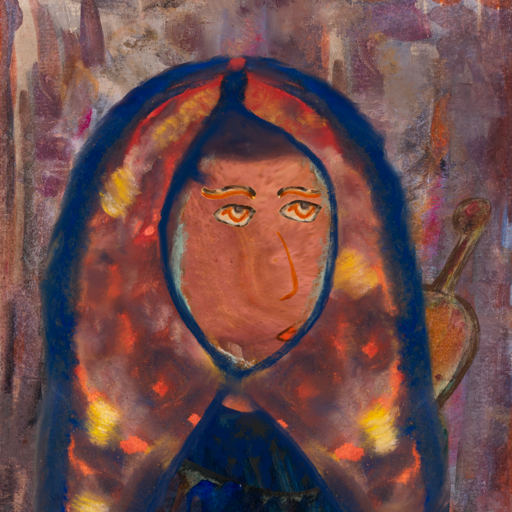
Background: Hypocrite, Head And Neck Side: Mother_And_Son_Mother, Face Side: Experience, Bust: Pipe, Hair Side: Boggyland, Head Accessory: Mother_And_Son_Mother_Scarf, Second Necklace: Blank, Necklace: Blank, Baby: Blank